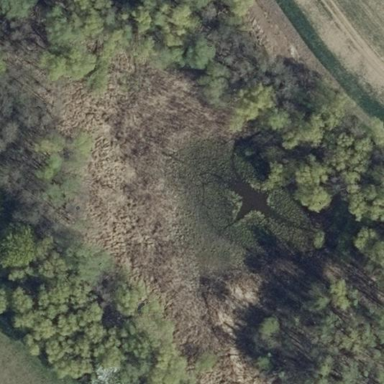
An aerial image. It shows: Reedbed in wetland area.